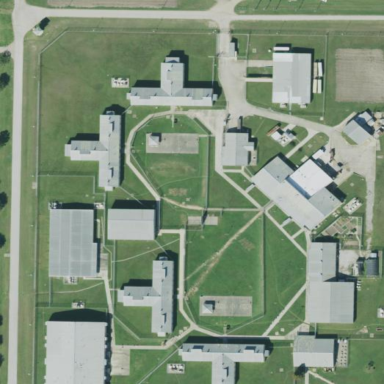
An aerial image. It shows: Prison.